Question: I have used ko validation messages to validate input field. How to align the validation message on wrap to the specified place
'''
<input id="personName" class="form-control placeholder has-error" type="text"
data-bind="value: name" style="width:225px;">
ko.validation.init({insertMessages: true});
var vm = {
name: ko.observable('name').extend({required: { message: "Please enter a username.", params: true }, email: { message: "Username should be in a valid email address format which is used.", params: true }})
}
ko.applyBindings(vm);
'''
my codes are in <URL>

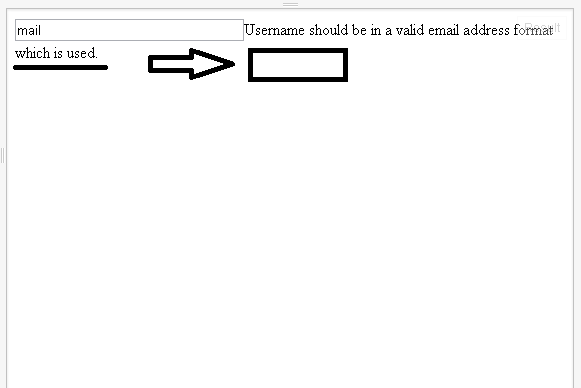
Answer: If you would like to alter your DOM for that, so that we will have a fixed 'width' container, and than we will 'float' 'input' as well as the JS generated 'span' to the 'left', and will assign them a fixed 'width' or you can 'float' them to the 'left' and 'right' as well
<URL>
<URL> 'left''right'
<URL> 'input''ul''li''li'
'''
div {
width: 500px;
border: 1px solid #f00;
overflow: hidden;
}
.form-control, .form-control + span {
float: left;
}
.form-control {
width: 200px;
}
.form-control + span {
width: 270px;
}
'''
Note: If you have more than one 'input' field, than use 'ul' and 'li' elements, and make sure you 'clear' the 'float' after each 'li'